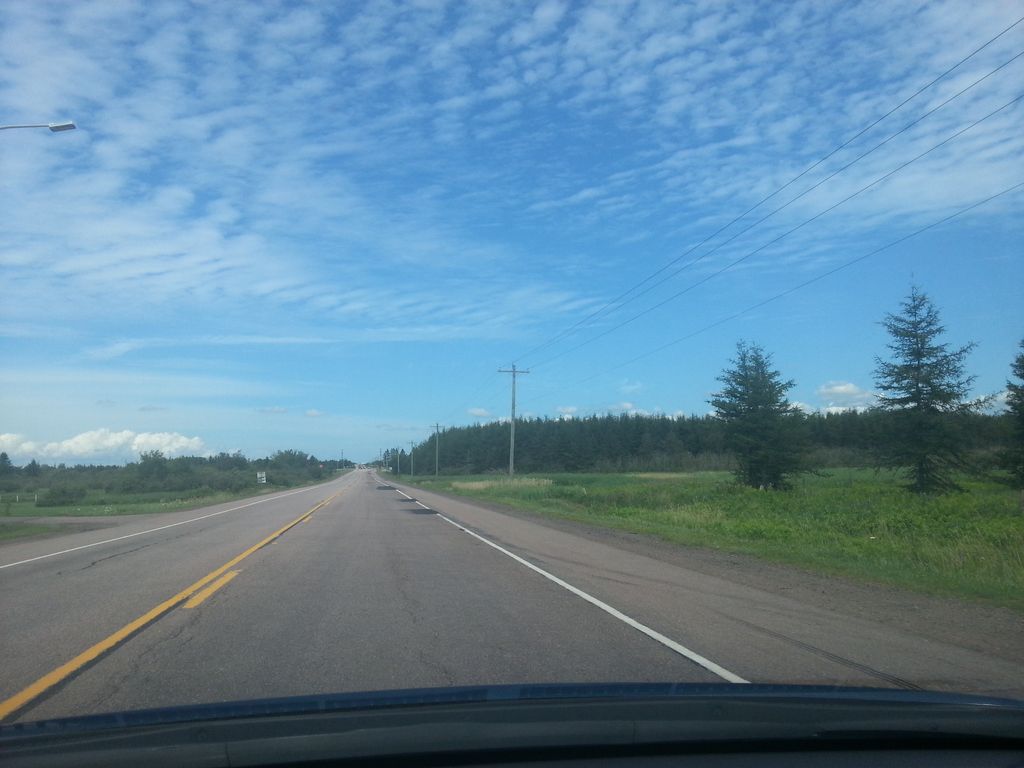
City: charlottetown